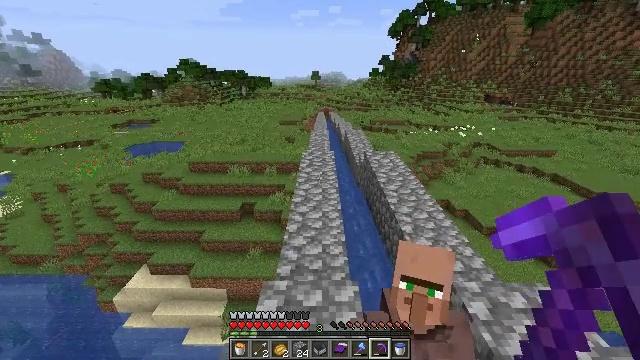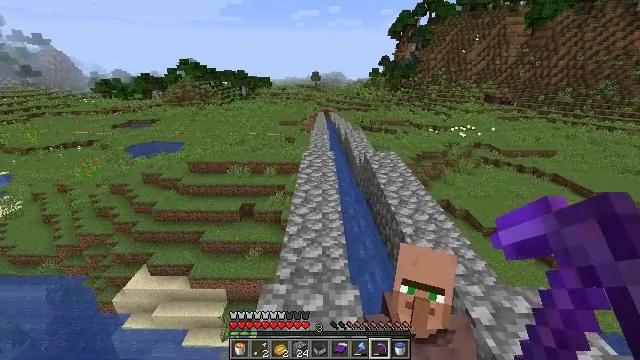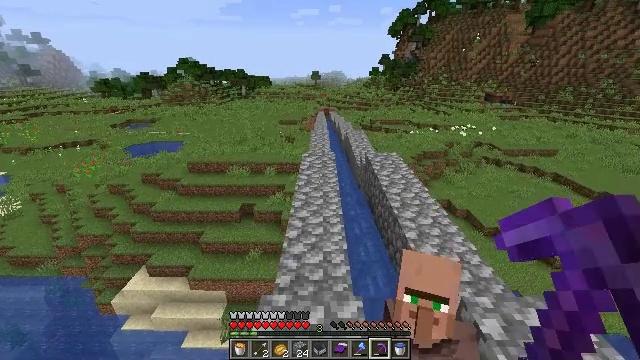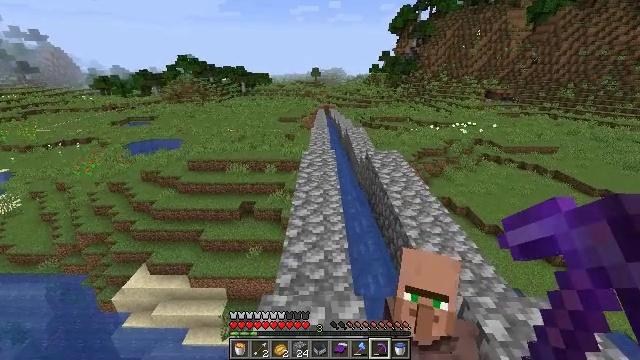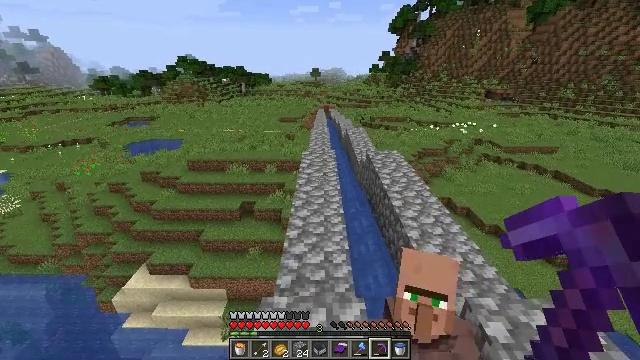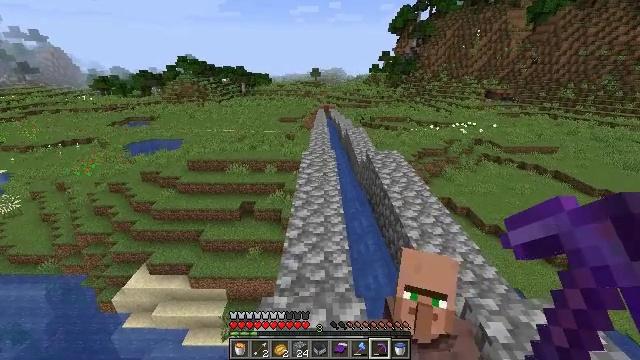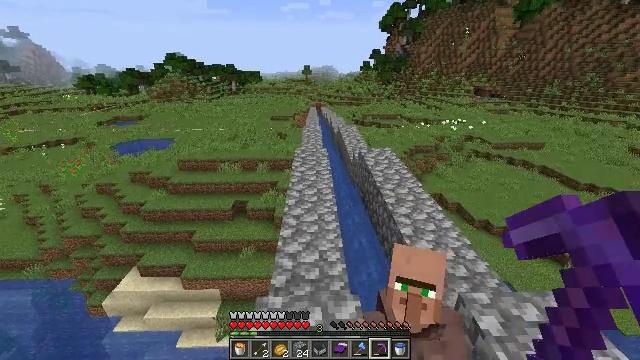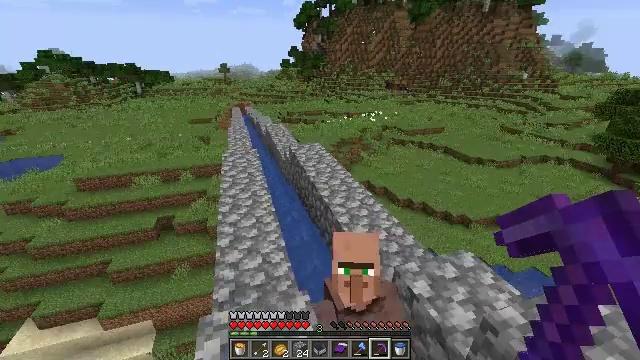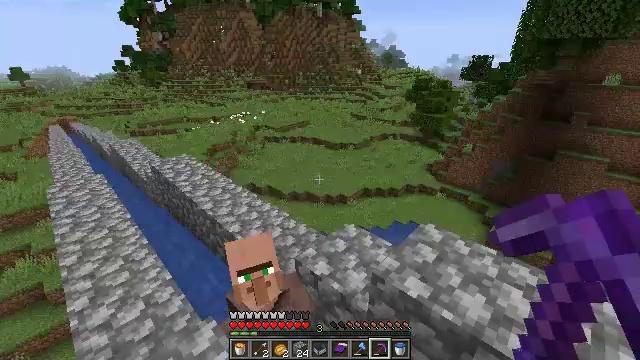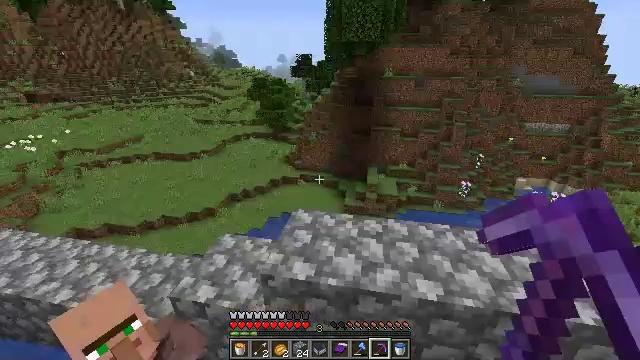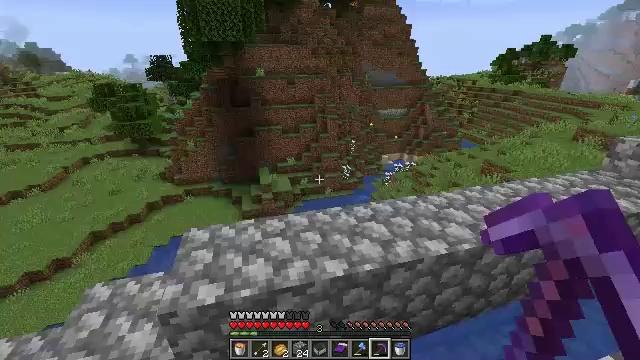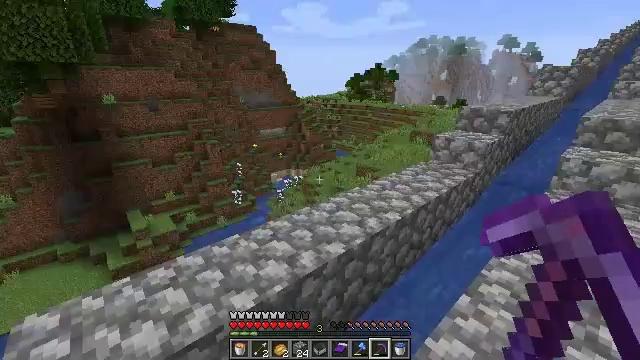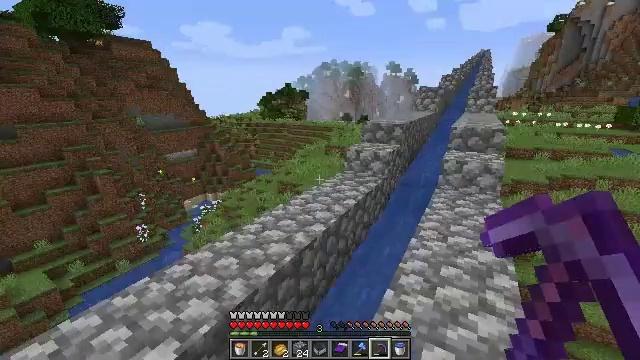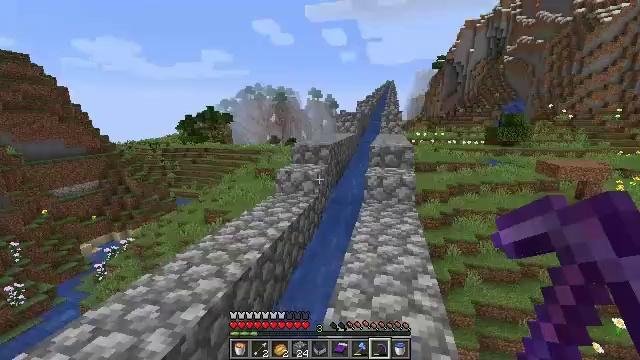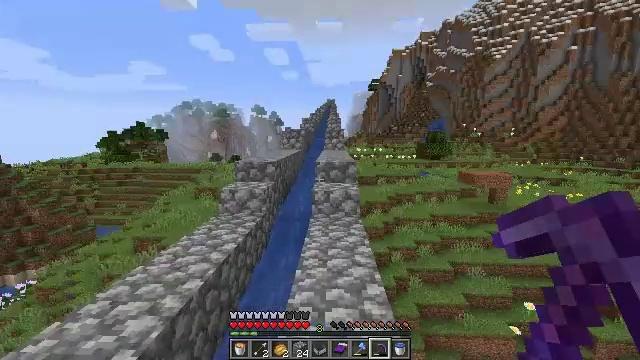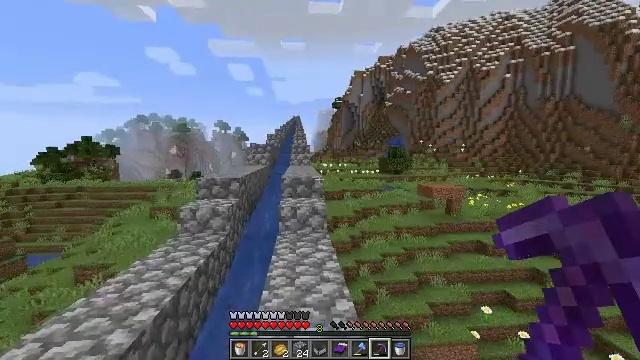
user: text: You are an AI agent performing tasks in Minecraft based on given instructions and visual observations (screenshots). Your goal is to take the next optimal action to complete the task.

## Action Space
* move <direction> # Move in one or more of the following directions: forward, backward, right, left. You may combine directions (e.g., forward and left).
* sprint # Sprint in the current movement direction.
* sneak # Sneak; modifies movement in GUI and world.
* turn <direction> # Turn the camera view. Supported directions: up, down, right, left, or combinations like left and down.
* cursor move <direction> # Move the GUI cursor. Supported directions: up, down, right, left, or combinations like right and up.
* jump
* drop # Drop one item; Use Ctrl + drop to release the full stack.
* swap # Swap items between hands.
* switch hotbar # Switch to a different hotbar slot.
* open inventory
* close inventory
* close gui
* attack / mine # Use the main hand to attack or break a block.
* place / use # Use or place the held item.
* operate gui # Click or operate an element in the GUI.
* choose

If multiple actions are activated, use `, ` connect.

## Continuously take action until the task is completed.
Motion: motion action
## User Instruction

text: Mine cobblestone underground.
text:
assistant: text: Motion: no_op
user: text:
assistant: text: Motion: no_op
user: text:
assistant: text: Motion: no_op
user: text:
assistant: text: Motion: no_op
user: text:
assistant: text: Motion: no_op
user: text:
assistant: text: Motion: turn right
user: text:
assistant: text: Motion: turn right
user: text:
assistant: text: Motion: turn right
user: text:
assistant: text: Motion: turn right
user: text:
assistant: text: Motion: turn right
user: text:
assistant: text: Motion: turn right and up
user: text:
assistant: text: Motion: turn right and up
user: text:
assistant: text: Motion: turn right and up
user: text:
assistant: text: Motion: turn right and up
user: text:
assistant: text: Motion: turn right and up
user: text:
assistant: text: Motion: turn right and up
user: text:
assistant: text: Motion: no_op
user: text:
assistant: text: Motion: no_op
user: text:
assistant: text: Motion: no_op
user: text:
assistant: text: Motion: no_op
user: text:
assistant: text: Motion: no_op
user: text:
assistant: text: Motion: no_op
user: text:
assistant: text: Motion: no_op
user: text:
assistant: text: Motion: no_op
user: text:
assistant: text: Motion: no_op
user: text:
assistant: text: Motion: no_op
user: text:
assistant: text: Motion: no_op
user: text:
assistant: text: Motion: turn left and down
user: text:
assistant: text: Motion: turn left and down
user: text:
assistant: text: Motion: turn left and down